Question: Count the number of objects in the diagram.
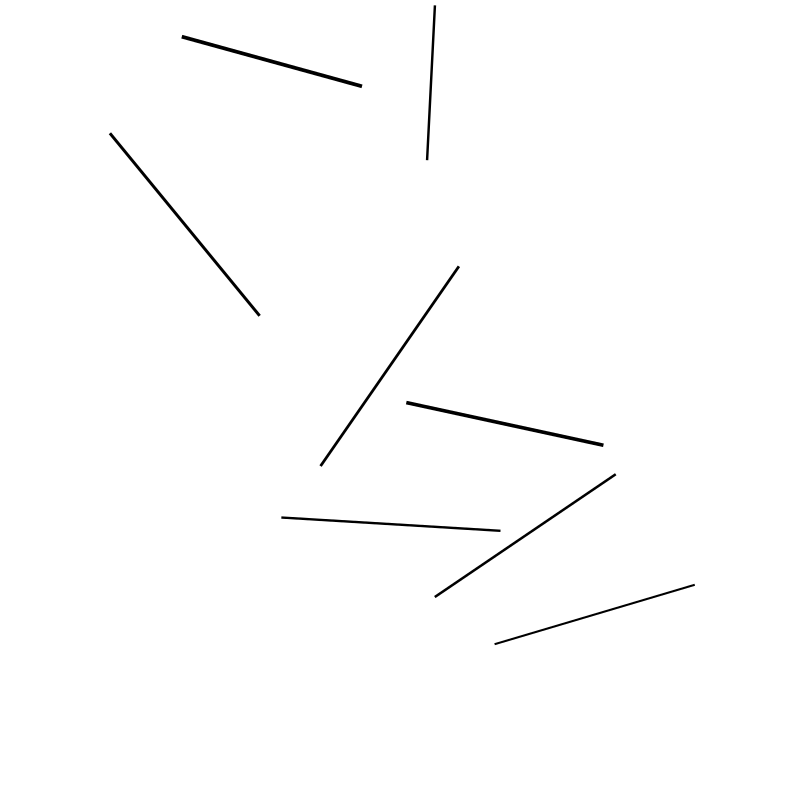
Answer: 8